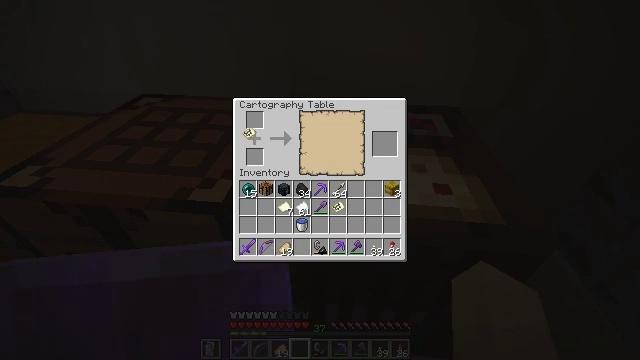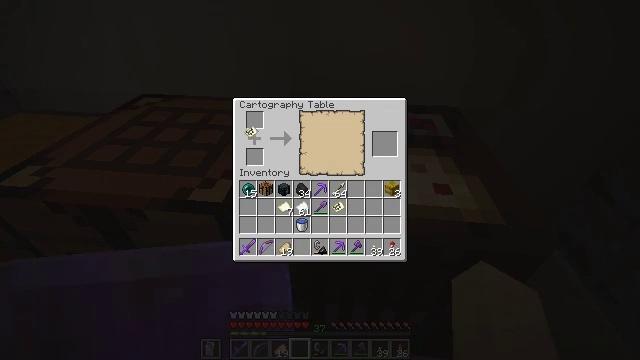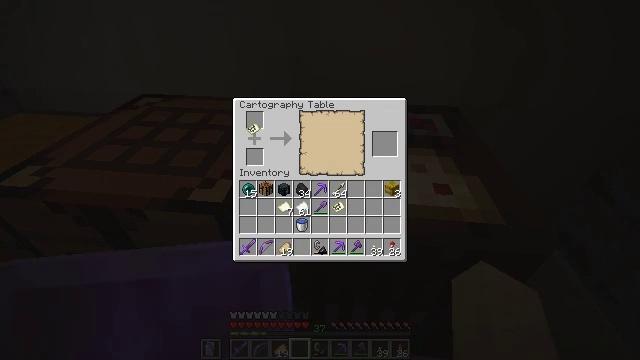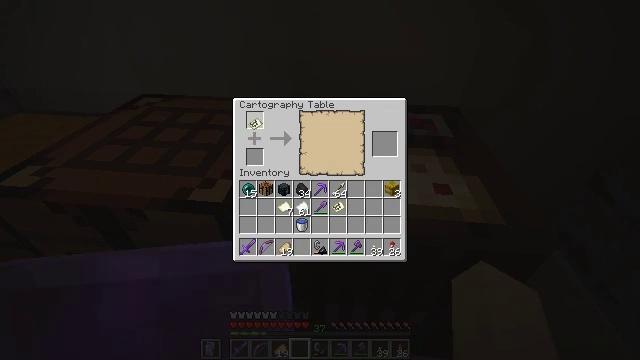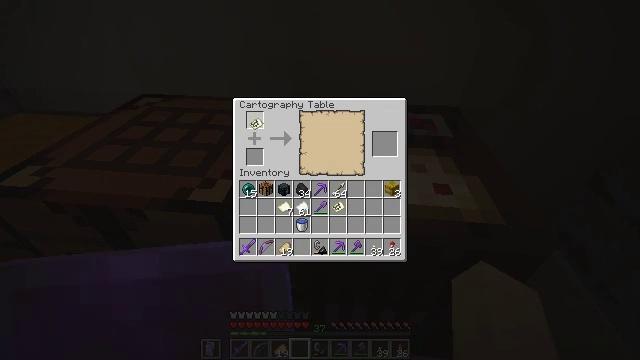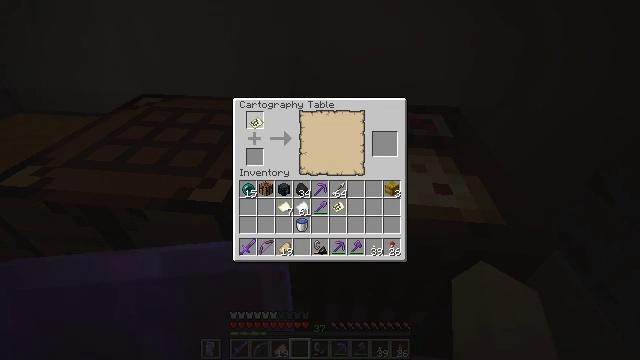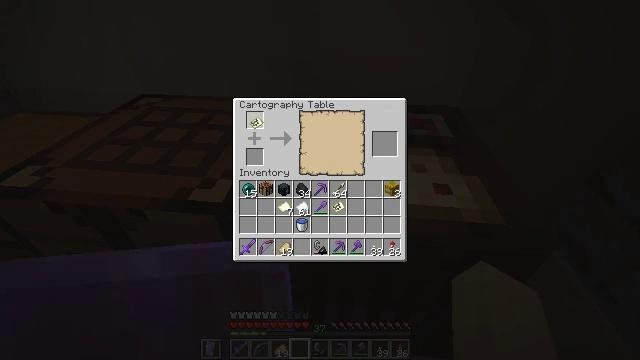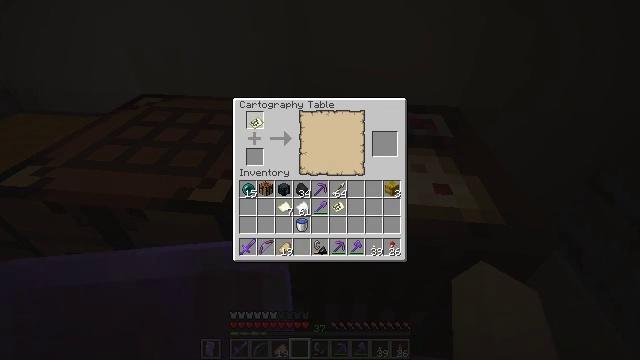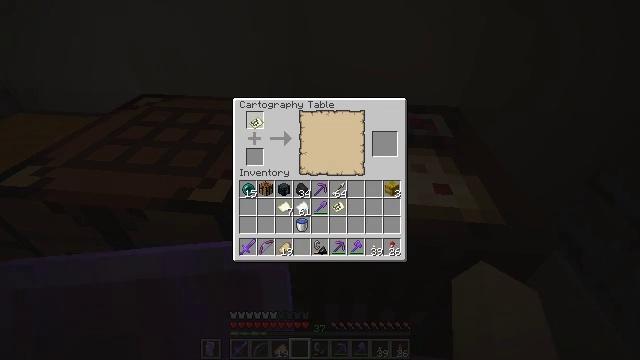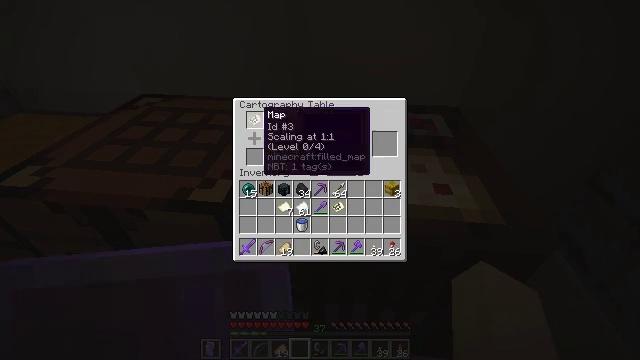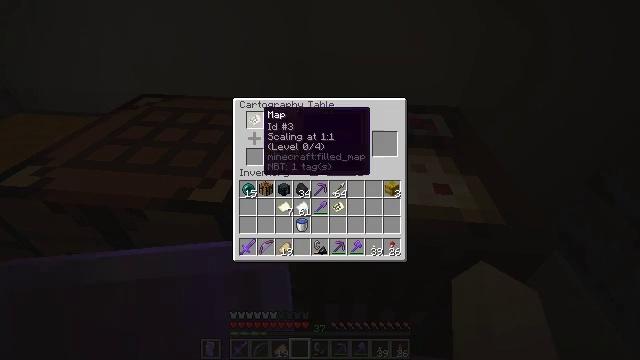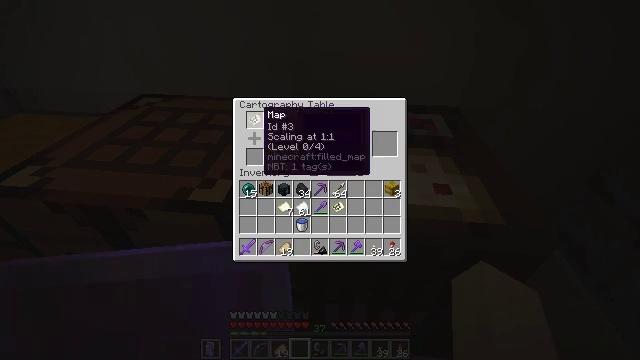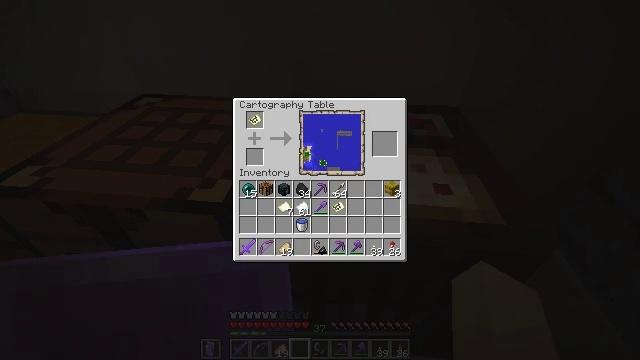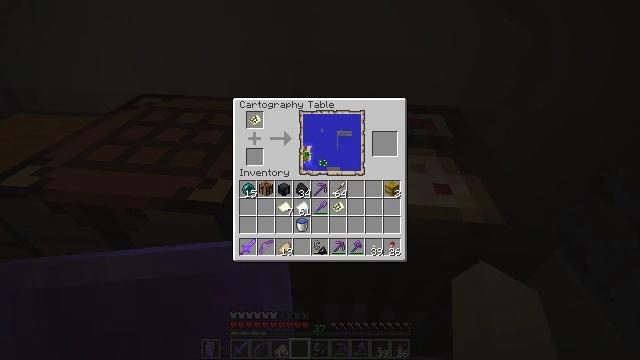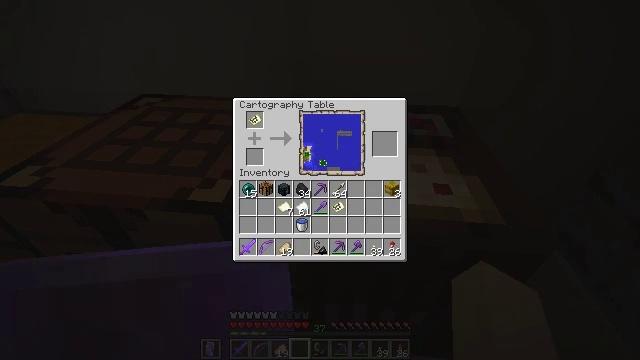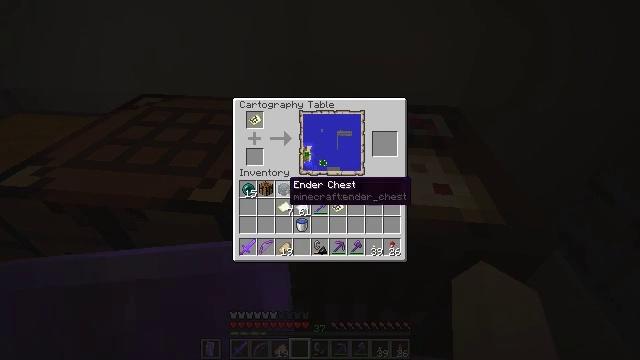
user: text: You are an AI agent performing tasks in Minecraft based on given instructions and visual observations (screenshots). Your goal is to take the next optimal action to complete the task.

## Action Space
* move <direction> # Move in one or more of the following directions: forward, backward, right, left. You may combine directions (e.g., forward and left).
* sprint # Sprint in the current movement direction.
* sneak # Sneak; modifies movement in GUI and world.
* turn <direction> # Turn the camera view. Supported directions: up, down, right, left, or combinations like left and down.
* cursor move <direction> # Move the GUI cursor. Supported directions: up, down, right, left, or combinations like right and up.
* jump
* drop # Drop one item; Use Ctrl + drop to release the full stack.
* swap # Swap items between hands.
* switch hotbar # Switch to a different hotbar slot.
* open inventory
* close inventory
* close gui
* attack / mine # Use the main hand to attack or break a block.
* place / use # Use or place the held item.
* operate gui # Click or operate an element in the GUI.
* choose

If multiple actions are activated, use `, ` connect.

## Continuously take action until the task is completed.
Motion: motion action
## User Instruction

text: Dig up the bone block in the desert or swamp biome.
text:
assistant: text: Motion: no_op
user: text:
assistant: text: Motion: no_op
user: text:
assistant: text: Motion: no_op
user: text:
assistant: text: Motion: no_op
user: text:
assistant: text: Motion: no_op
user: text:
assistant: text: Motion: no_op
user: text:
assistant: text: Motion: attack / mine
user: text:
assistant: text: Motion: attack / mine
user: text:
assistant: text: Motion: no_op
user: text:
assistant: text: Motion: no_op
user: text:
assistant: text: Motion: no_op
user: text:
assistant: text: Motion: turn down
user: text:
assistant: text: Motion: turn right and down
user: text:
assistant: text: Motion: turn right and down
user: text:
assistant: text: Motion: turn down
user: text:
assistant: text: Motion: turn down
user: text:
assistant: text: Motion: no_op
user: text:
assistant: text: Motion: no_op
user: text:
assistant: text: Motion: no_op
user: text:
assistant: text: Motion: no_op
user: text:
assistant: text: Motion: no_op
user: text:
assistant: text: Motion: no_op
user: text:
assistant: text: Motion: no_op
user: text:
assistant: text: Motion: no_op
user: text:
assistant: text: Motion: turn right
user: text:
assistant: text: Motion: no_op
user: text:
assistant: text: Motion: no_op
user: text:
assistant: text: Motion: no_op
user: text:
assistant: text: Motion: no_op
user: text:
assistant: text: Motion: no_op